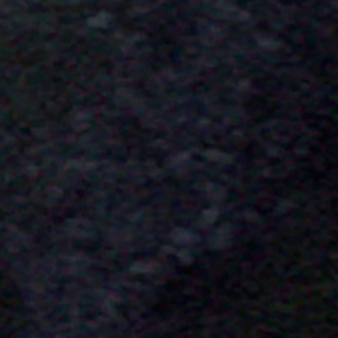
Label: other